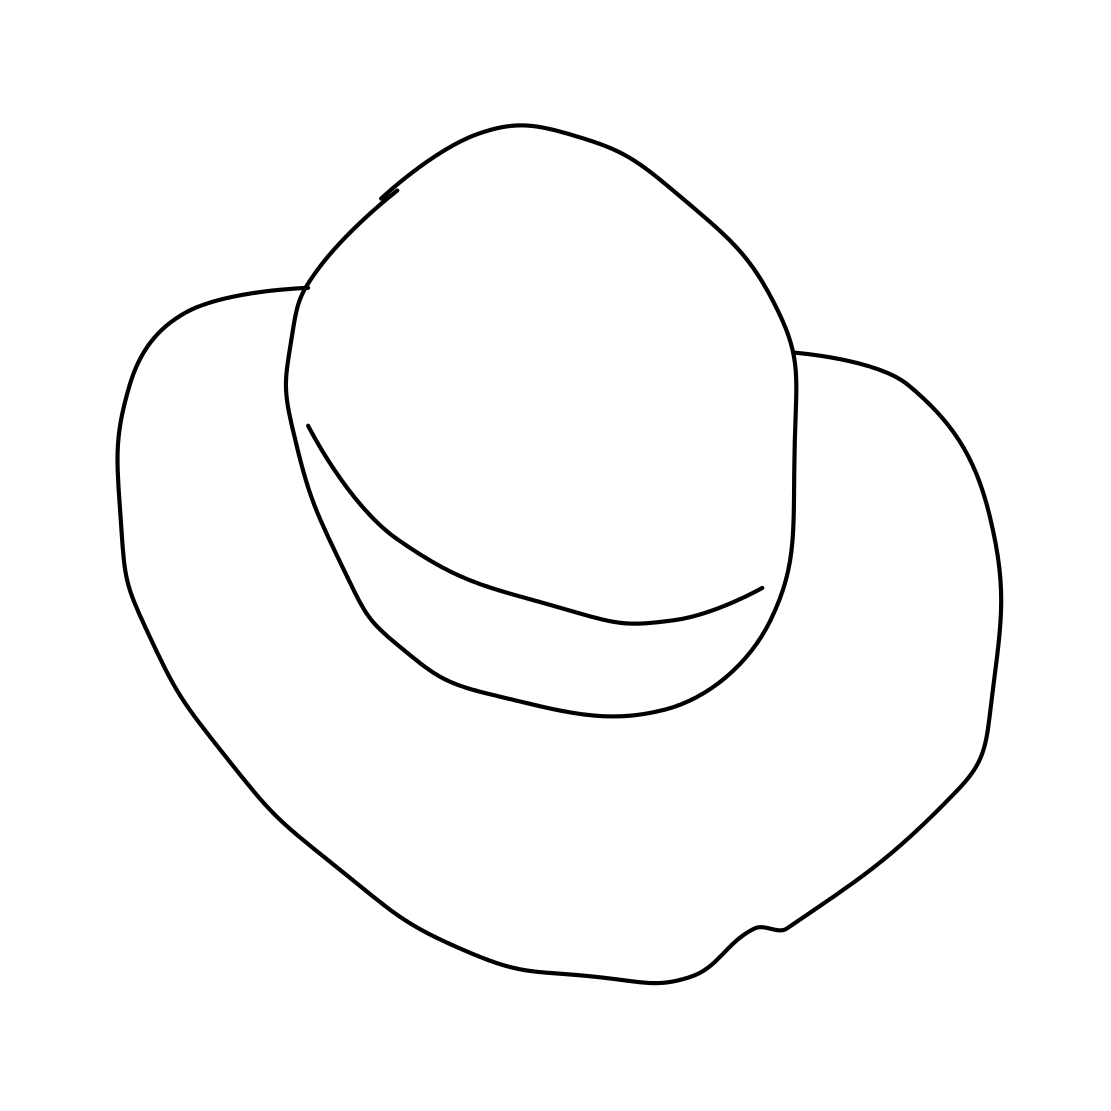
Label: hat